Question: I have in my database a table "Categories" where I have this:
And now with php Im showing the categories without "father", in other words the categories when the id_father is null. Like Warnings and Tecnology.
I'm doing like this:
'''
<div class="block cat" style="display:block">
<div class="title">Categories:</div>
<?php
$readCat = $pdo->prepare("SELECT * FROM categories where id_father IS null");
$readCat->execute();
$num_rows_readCat = $readCat->rowCount();
$readCategoriesResult = $readCat->fetch(PDO::FETCH_ASSOC);
if(!$num_rows_readCat >= 1)
{
echo 'There is no categories registers yet.';
}
else
{
?>
<table width="560">
<tr class="cts">
<td>category Name:</td>
<td>Content</td>
<td>tags:</td>
<td>Date:</td>
</tr>
<?php
foreach($readCategoriesResult as $cat)
echo '<tr>';
echo '<td>'.$cat['name'].'</td>';
echo '<td>'.$cat['content'].'</td>';
echo '<td align="center"><img src="ico/ok.png" alt="3 Tags" title="3 Tags" /></td>';
echo '<td align="center">'.date('d/m/Y H:i',strtotime($cat['date'])).'</td>';
echo '</tr>';
'''
And its working fine, I already have a my first category "Warnings" showing.
But I only have the first category and I want to show every category that I have in my database, in this case I also have Technology but its only showing the Warnings category.
I alraedy tried with a foreach loop but its not working...
Somebody there is seeing where is the problem?
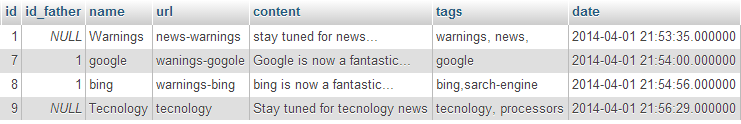
Answer: '''
while ($row = $readCat->fetch(PDO::FETCH_ASSOC)) {
echo '<tr>';
echo '<td>'.$row['name'].'</td>';
echo '<td>'.$row['content'].'</td>';
echo '<td align="center"><img src="ico/ok.png" alt="3 Tags" title="3 Tags" /></td>';
echo '<td align="center">'.date('d/m/Y H:i',strtotime($row['date'])).'</td>';
echo '</tr>';
}
'''
The while loop means all rows will returned will be echoed out.